Question: First I need to make some color scribbles (the picture below is taken from M. Yang article's on Still Image Colorization) on an monochrome input image which is loaded into a PictureBox control.

I'm trying to use this to get the effect:
'''
private void PictureBoxOnMouseDown(Object sender, MouseEventArgs e)
{
if((e.Button & MouseButtons.Left) == MouseButtons.Left)
{
this.MouseInitialPosition = e.Location;
}
}
private void PictureBoxOnMouseMove(Object sender, MouseEventArgs e)
{
if((e.Button & MouseButtons.Left) == MouseButtons.Left)
{
this.MouseLastPosition = e.Location;
}
this._PictureBox.Invalidate();
}
private void PictureBoxOnPaint(Object sender, PaintEventArgs e)
{
using(var pen = new Pen(Color.Red, 3.0F))
{
e.Graphics.DrawLine(pen, this.MouseInitialPosition, this.MouseLastPosition);
}
}
'''
But that's giving me not quite I've been waiting for:
- I can't put several lines. Lines are not stored;- I'm overwriting line with line;
Second. I need to get all pixels from an image I've been drawing onto and filter them in some way (i.e. extract special ones). How do I store lines/scribbles onto image and then read the image efficiently?
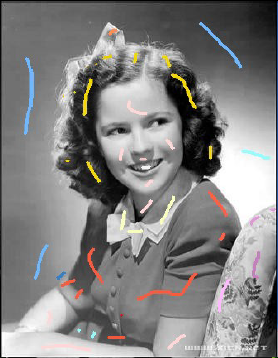
Answer: A simple solution would be to store lines when a mouseMove event occurs on a picturebox control and then invalidate to redraw:
'''
public class Lines
{
public Point startPoint = new Point();
public Point endPoint = new Point();
}
Lines l = new Lines();
List<Lines> allLines = new List<Lines>();
private void pictureBox1_MouseMove(object sender, MouseEventArgs e)
{
// Collect endPoint when mouse moved
if ((e.Button & MouseButtons.Left) == MouseButtons.Left)
{
l.endPoint = e.Location;
//Line completed
allLines.Add(l);
this.pictureBox1.Invalidate();
}
}
private void pictureBox1_MouseDown(object sender, MouseEventArgs e)
{
// Collect startPoint when left mouse clicked
if ((e.Button & MouseButtons.Left) == MouseButtons.Left)
{
l = new Lines();
l.startPoint = e.Location;
}
}
private void pictureBox1_Paint(object sender, PaintEventArgs e)
{
foreach (var aLine in allLines)
{
e.Graphics.DrawLine(Pens.Blue, aLine.startPoint, aLine.endPoint);
}
}
'''